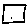
Label: square